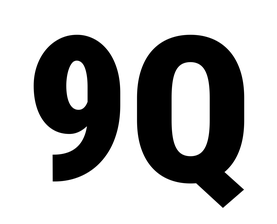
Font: Roboto_Condensed_Black